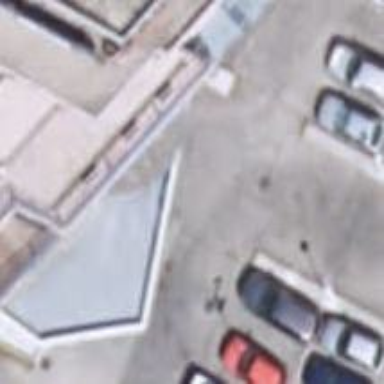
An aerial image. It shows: Parking entrance.